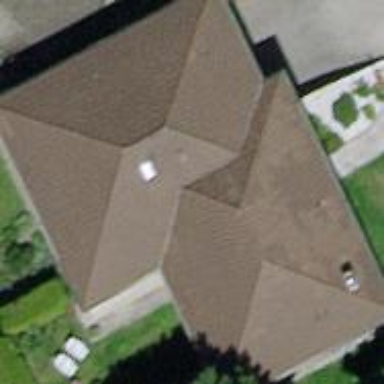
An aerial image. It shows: Detached building with hipped roof.